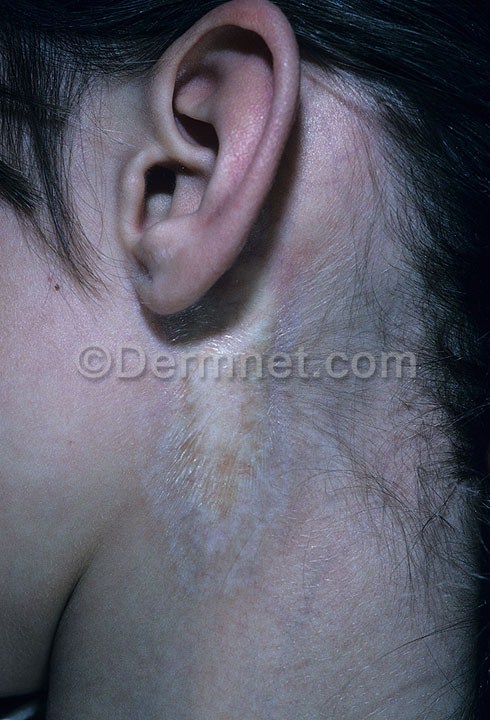
Disease: Lupus and other Connective Tissue diseases